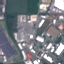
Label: Industrial